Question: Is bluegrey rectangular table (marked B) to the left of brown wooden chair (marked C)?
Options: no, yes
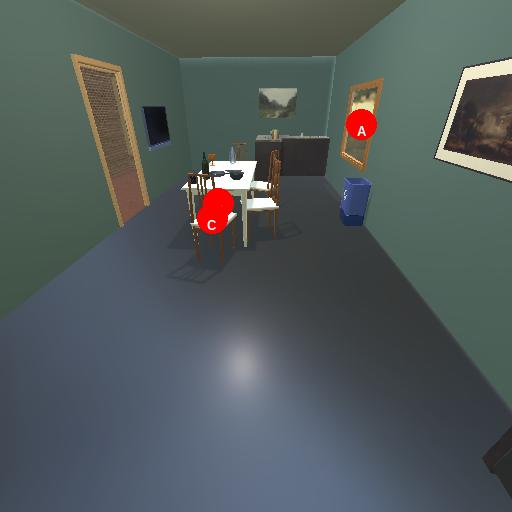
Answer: no